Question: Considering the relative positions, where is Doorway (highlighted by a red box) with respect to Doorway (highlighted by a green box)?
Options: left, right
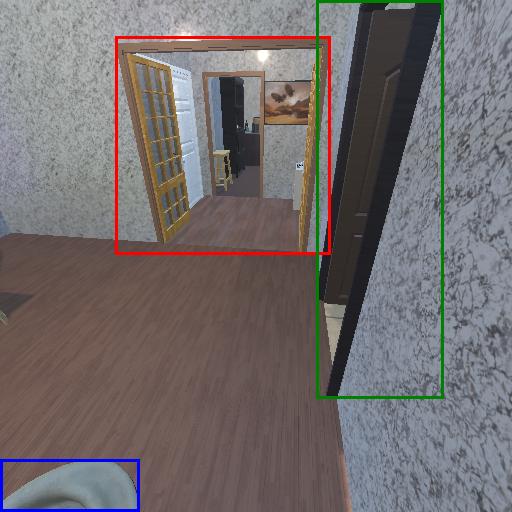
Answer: left